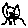
Label: cat